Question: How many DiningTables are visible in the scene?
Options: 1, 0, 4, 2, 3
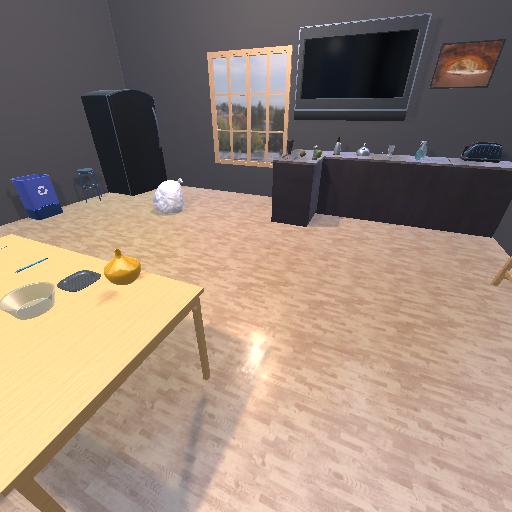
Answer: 1